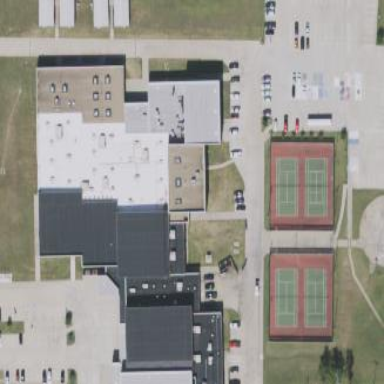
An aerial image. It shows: School.